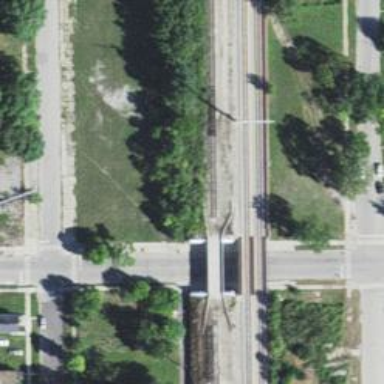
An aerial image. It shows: Abandoned railroad bridge.